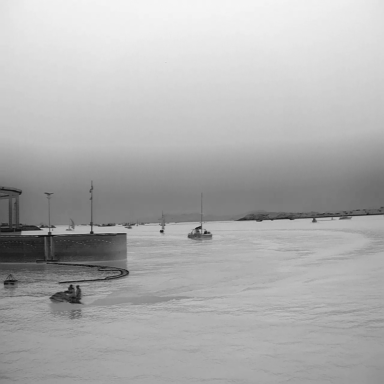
There are ten objects shown in the infrared image, including a canoe, four sailboats, and five bulk_carriers.